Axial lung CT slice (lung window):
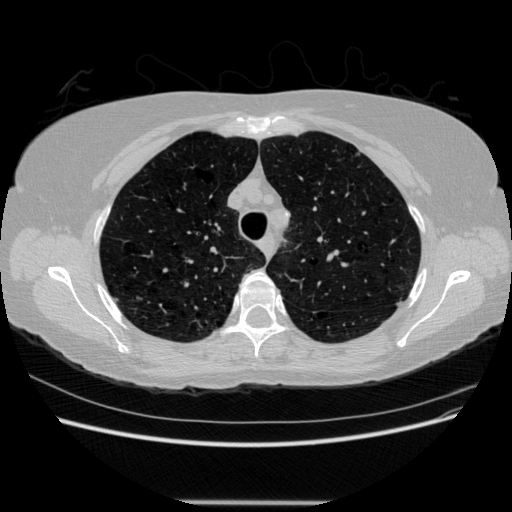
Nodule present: no